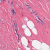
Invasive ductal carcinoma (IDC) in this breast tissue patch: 0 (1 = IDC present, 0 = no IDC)